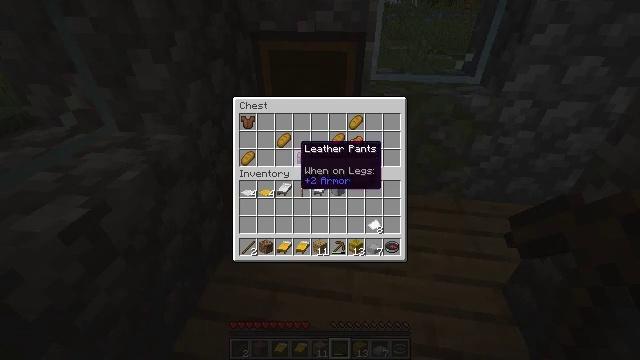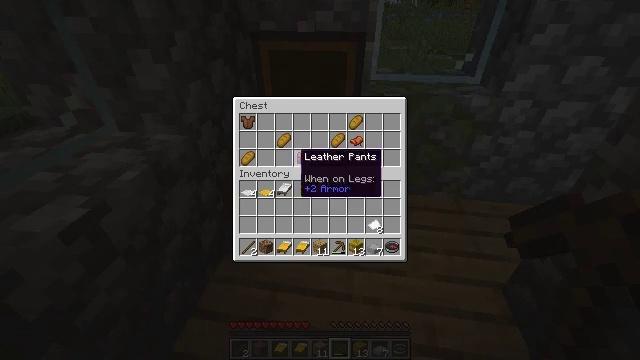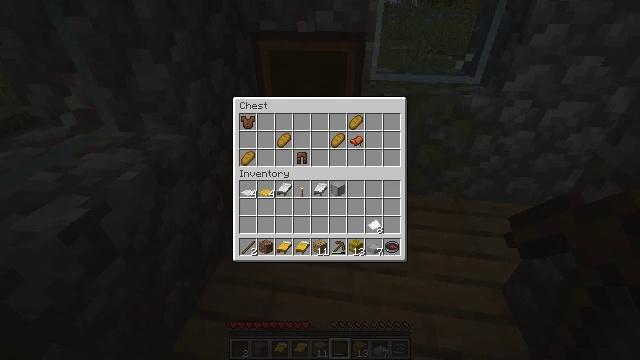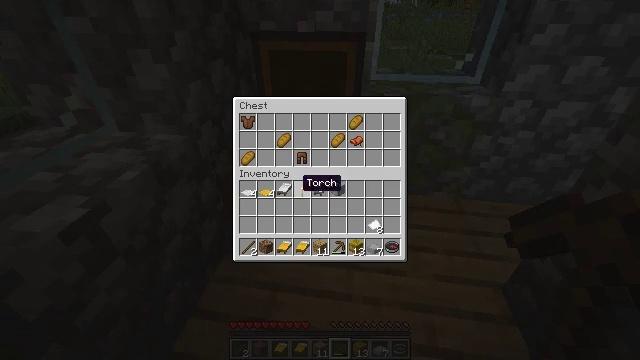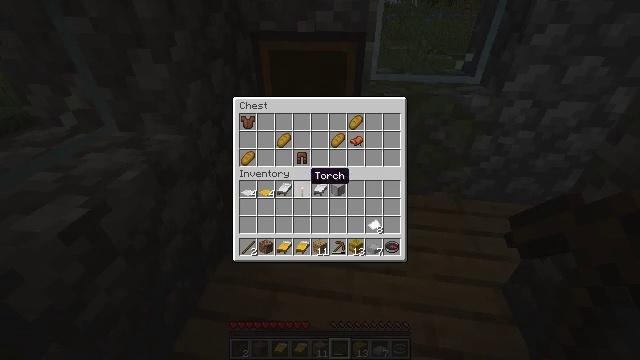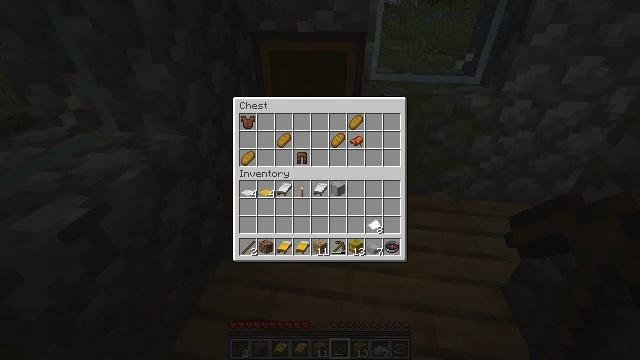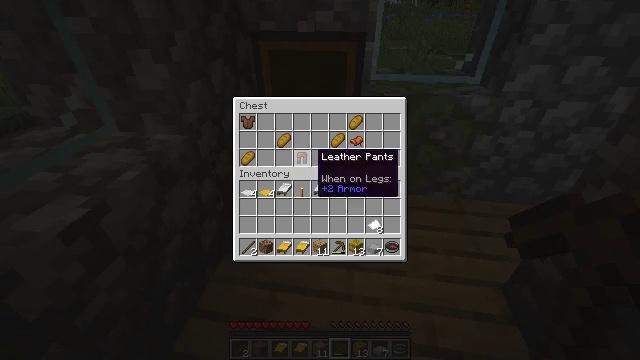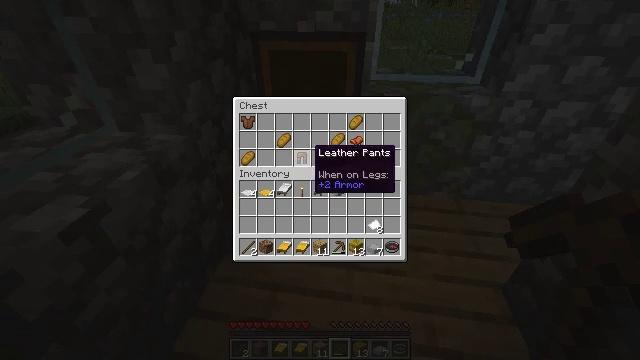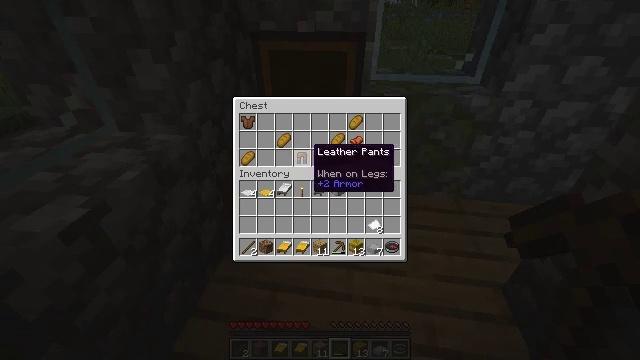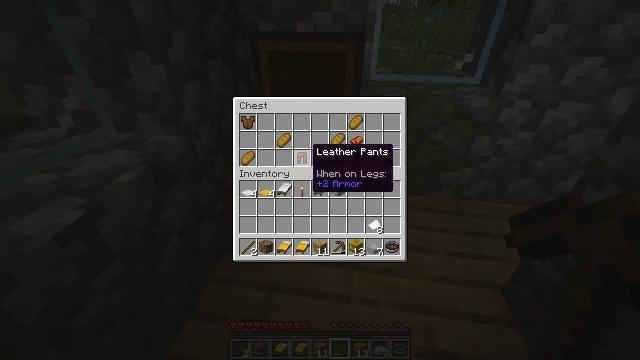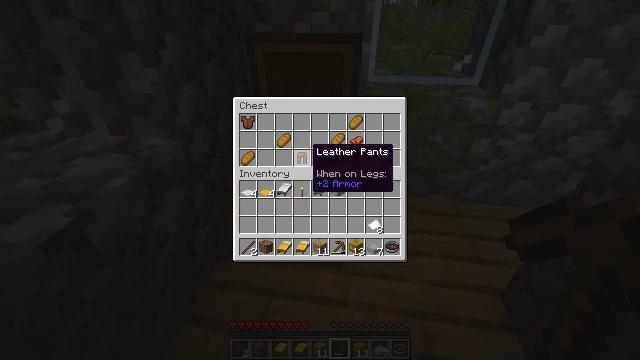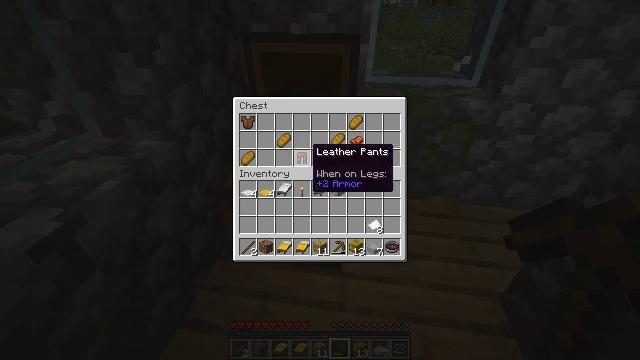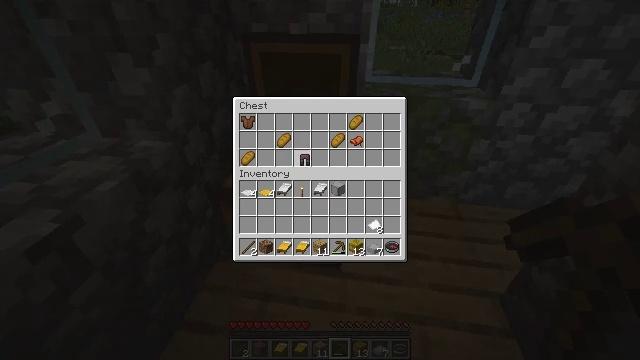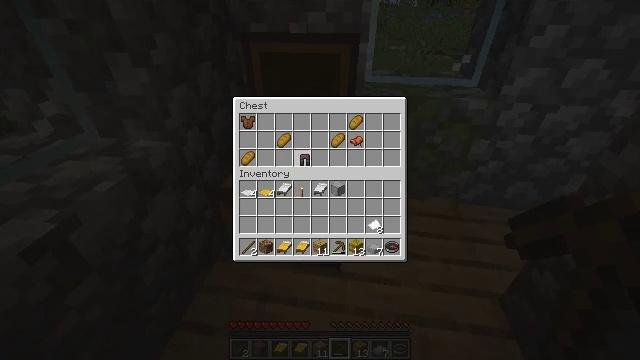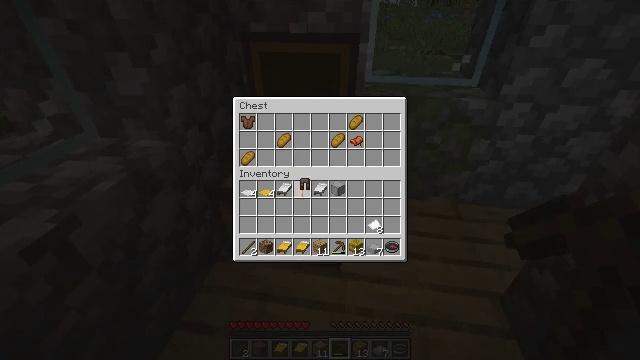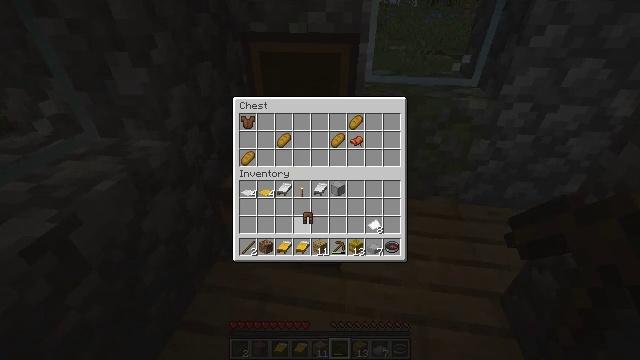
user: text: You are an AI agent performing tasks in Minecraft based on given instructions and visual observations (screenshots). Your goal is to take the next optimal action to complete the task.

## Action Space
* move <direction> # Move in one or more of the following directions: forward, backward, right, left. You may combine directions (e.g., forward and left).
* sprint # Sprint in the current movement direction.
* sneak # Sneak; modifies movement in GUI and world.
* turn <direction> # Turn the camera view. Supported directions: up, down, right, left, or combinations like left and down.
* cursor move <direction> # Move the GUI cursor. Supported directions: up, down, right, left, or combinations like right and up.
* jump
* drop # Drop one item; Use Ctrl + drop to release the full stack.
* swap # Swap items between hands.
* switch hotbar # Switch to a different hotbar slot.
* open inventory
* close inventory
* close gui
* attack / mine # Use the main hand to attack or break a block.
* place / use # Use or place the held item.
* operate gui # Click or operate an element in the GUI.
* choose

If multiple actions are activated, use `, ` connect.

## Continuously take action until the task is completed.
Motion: motion action
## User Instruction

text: Break the white bed to relocate it.
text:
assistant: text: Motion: cursor move down
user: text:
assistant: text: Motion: no_op
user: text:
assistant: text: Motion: cursor move down
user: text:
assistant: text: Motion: cursor move right and up
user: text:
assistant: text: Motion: cursor move right and up
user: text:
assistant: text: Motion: cursor move up
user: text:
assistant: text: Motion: no_op
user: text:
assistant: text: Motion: no_op
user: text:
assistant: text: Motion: no_op
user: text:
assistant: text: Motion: no_op
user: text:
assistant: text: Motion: no_op
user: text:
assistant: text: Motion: operate gui
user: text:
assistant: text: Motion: operate gui
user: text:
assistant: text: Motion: cursor move down
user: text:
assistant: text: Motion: cursor move down
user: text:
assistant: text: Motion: no_op
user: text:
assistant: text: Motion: no_op
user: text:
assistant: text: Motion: no_op
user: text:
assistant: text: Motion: no_op
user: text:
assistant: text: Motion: no_op
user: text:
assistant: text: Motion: no_op
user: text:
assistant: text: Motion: no_op
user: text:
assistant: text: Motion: operate gui
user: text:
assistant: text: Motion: operate gui
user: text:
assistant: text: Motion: operate gui
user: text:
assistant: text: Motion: no_op
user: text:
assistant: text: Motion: no_op
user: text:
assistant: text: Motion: no_op
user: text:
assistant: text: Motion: no_op
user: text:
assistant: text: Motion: no_op